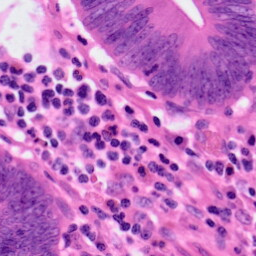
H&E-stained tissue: Colon